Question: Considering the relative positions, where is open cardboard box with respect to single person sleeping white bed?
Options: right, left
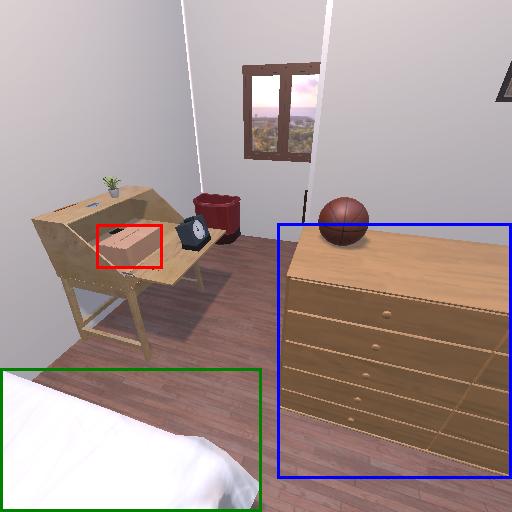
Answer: right